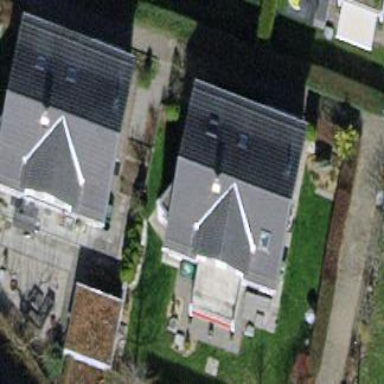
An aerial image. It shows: Detached building with gabled roof.